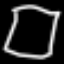
Label: square